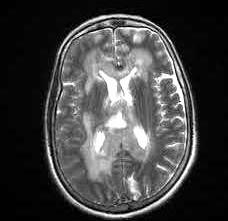
Label: notumor